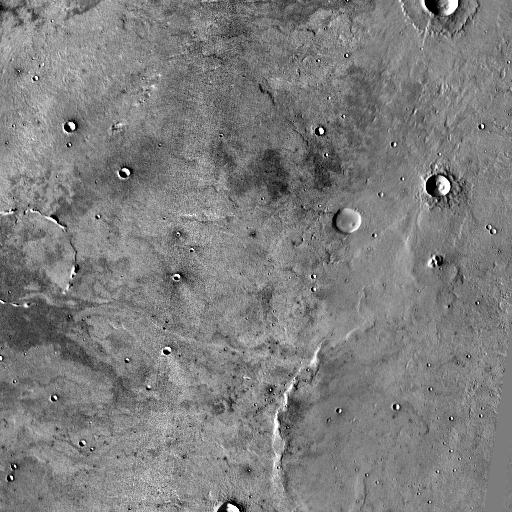
Crater classes present: Background, Other, Layered, Buried